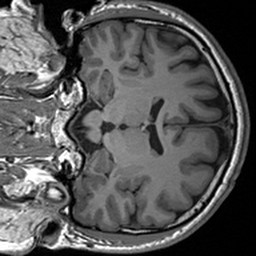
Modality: T1w
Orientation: coronal
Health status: healthy
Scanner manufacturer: siemens
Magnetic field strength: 3 T
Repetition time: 1.9 s
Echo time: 0.00227 s